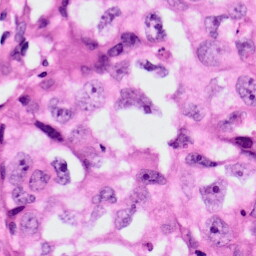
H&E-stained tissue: Lung